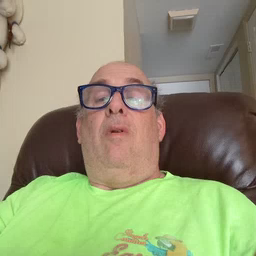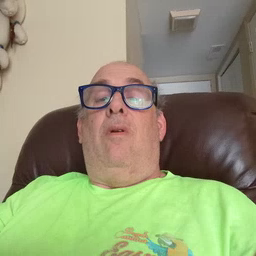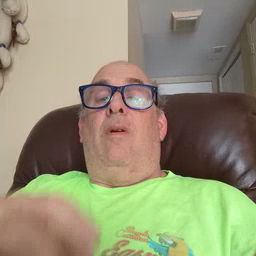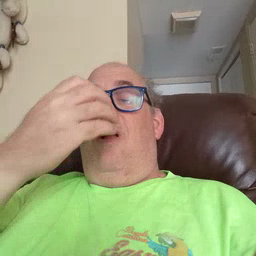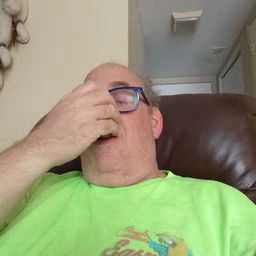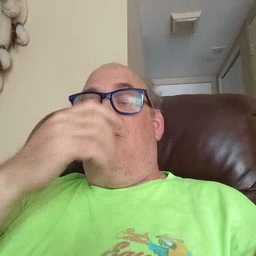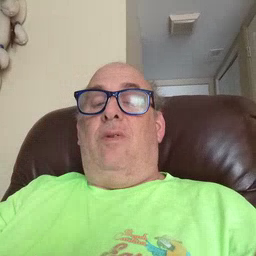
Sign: clown